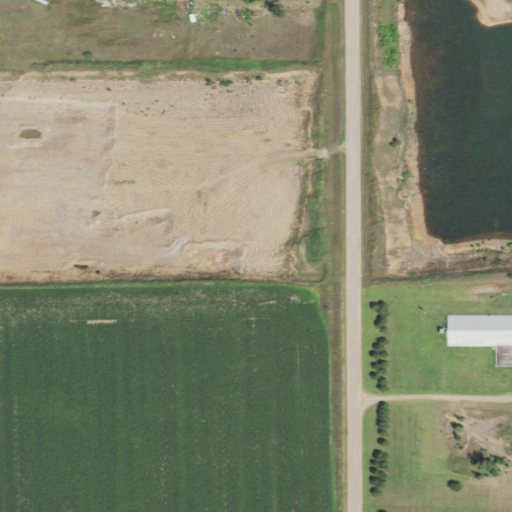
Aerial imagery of island in Minnesota named Pine Island containing cultivated crops, open development, open water, herbaceous wetlands, pasture, grassland, low intensity development, high intensity development, barren land, and medium intensity development